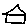
Label: house